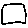
Label: square